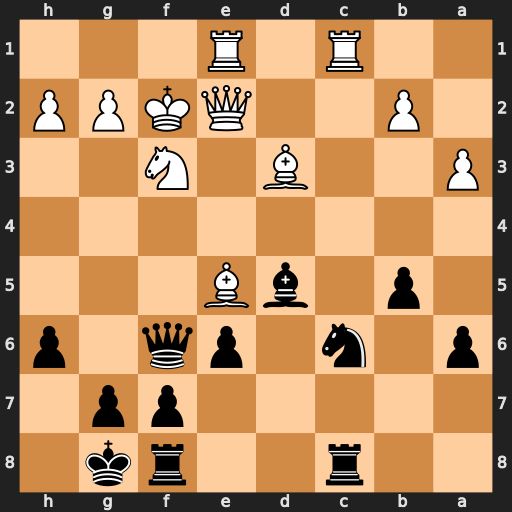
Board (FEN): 2r2rk1/5pp1/p1n1pq1p/1p1bB3/8/P2B1N2/1P2QKPP/2R1R3
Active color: b
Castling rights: -
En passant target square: -
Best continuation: Bxf3 Bxf6 Bxe2 Bxe2 gxf6